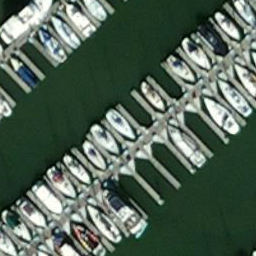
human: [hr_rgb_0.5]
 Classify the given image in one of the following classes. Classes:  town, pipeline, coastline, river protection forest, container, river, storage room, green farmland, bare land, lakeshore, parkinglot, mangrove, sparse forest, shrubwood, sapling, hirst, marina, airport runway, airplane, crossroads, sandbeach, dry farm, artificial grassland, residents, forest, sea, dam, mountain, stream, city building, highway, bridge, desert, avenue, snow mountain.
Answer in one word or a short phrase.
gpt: marina